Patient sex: M
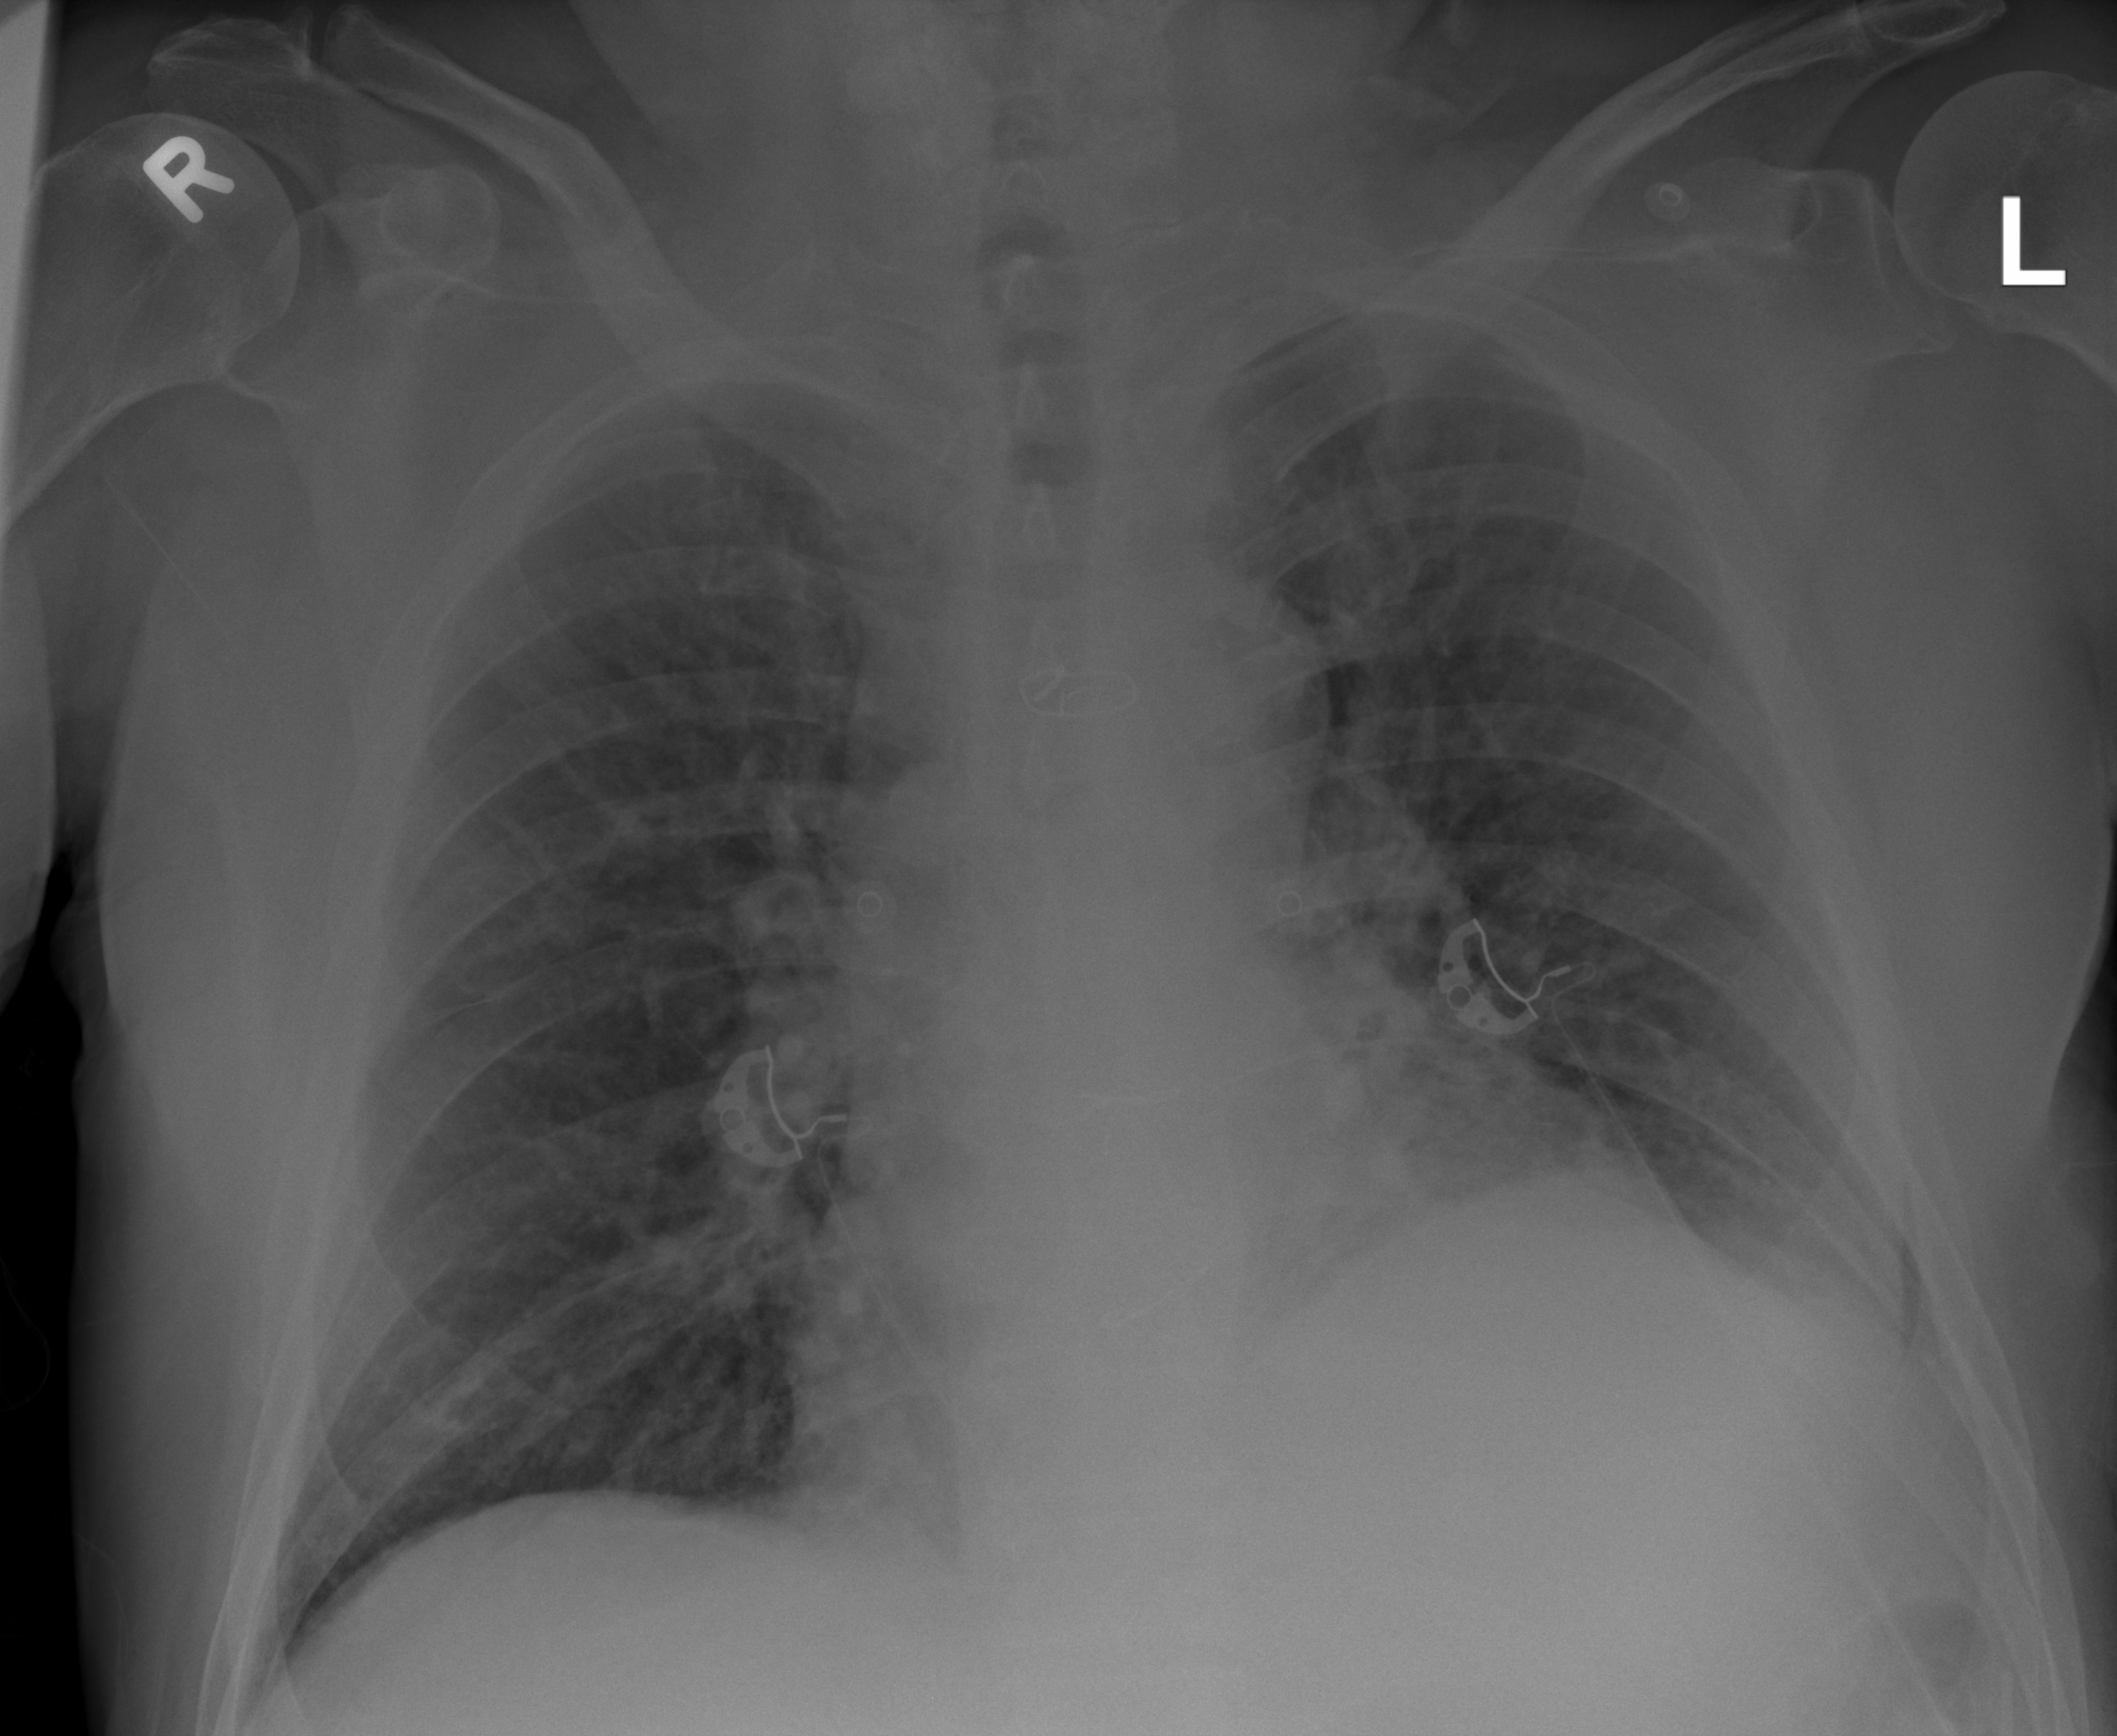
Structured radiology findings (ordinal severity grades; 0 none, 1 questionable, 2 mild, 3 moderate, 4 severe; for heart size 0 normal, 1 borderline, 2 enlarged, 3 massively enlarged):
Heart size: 0
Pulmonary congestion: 2
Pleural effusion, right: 0
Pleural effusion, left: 0
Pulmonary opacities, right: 0
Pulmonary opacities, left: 0
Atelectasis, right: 0
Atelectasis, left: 0